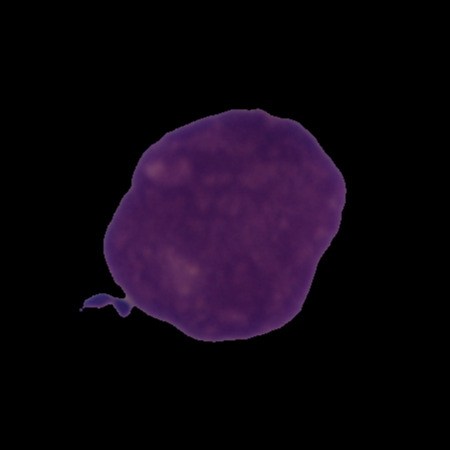
Label: cancer